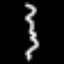
Label: squiggle